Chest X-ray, AP view. Patient: 38 years old, sex M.
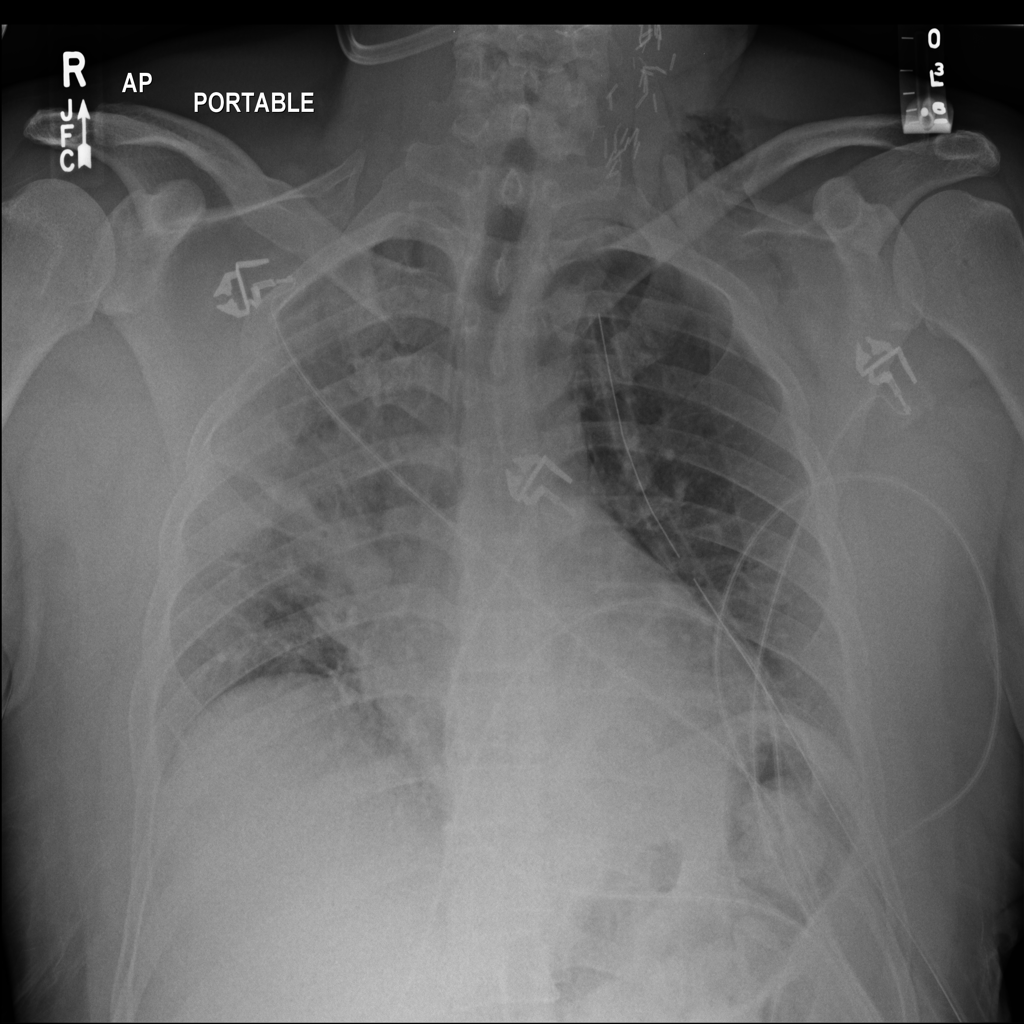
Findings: Atelectasis, Pneumothorax